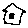
Label: house